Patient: sex F, age 47
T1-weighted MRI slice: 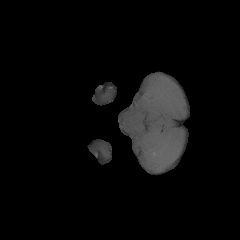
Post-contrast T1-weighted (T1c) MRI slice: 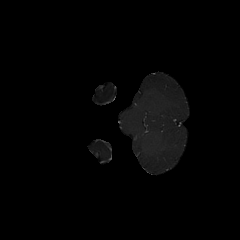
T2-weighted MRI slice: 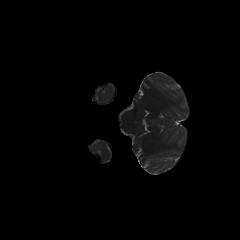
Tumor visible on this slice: no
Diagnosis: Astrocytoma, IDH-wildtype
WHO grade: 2